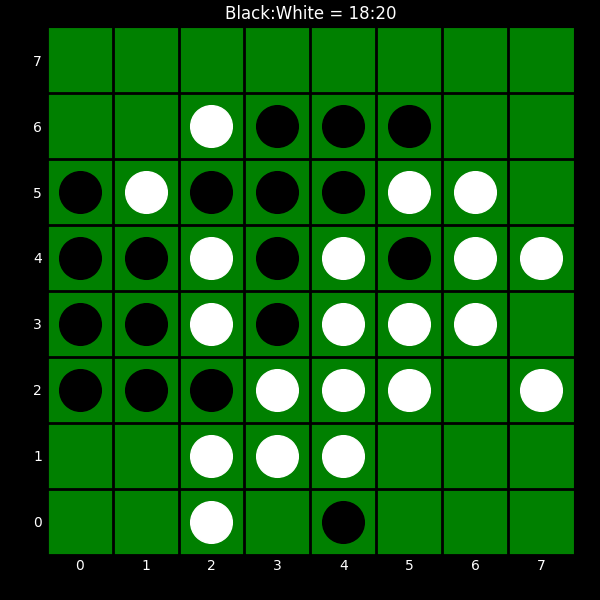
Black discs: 18
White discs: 20